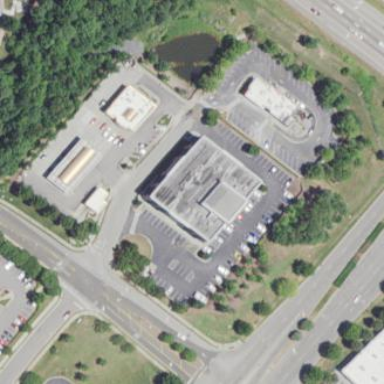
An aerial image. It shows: Commercial building.